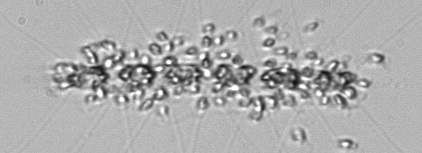
Label: Chaetoceros_didymus_TAG_external_flagellate